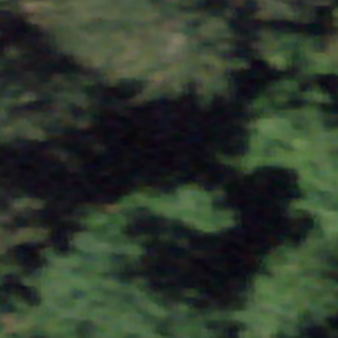
Label: other